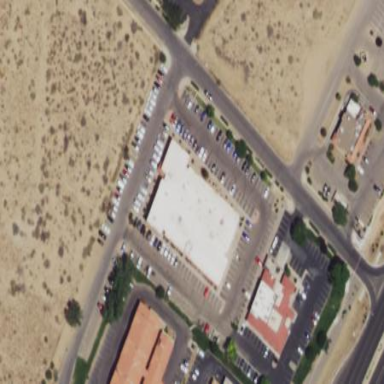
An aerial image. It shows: Fitness center building.